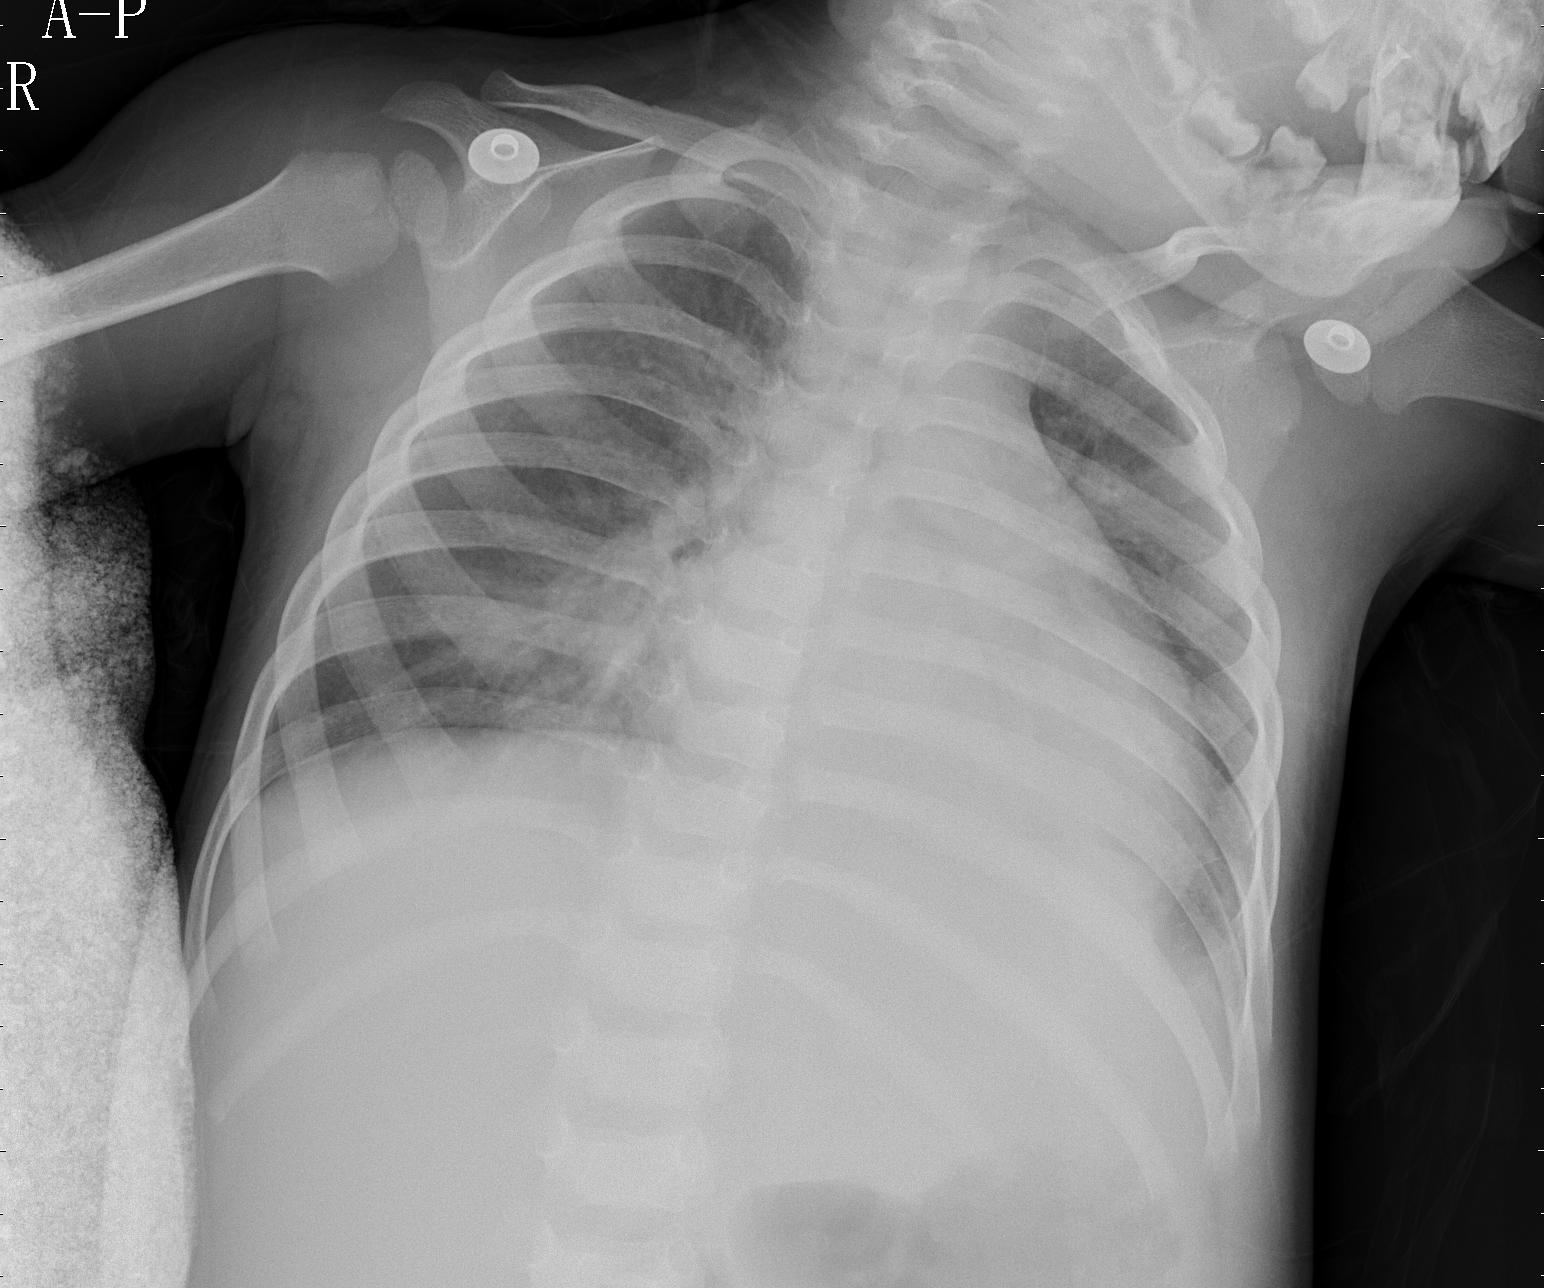
Diagnosis: PNEUMONIA